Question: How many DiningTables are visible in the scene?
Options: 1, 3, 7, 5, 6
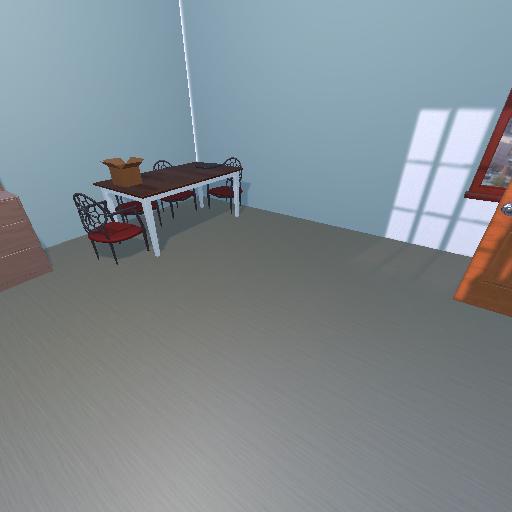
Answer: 1